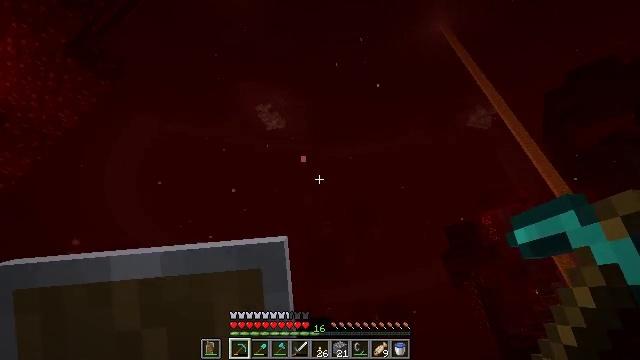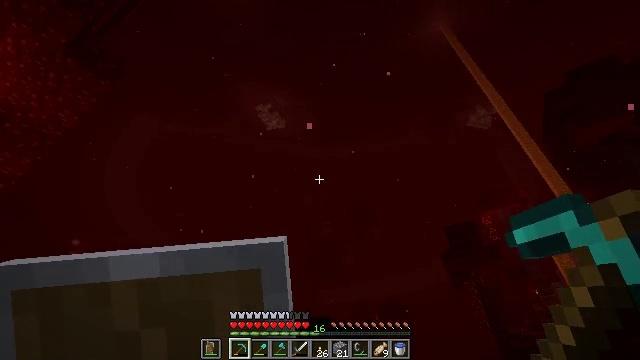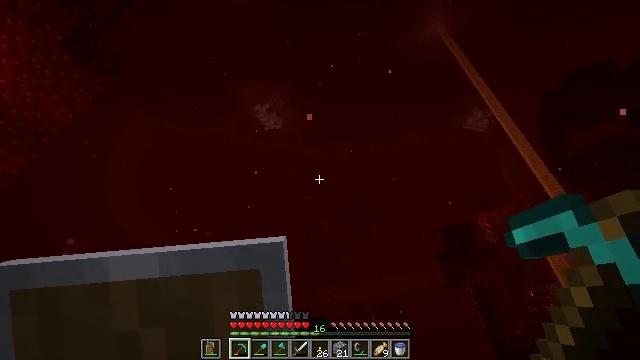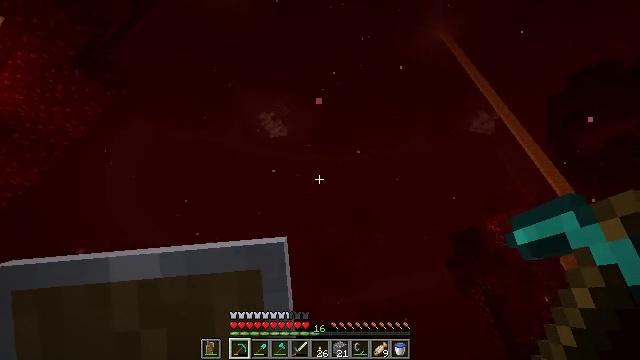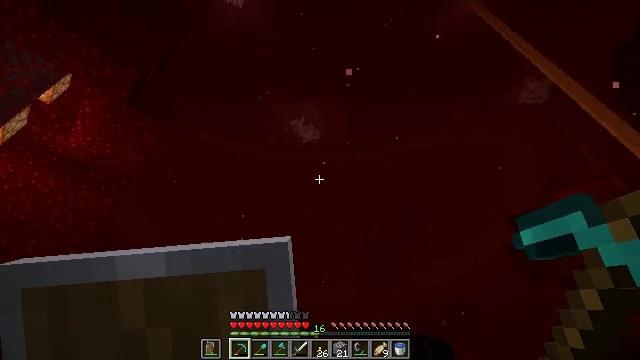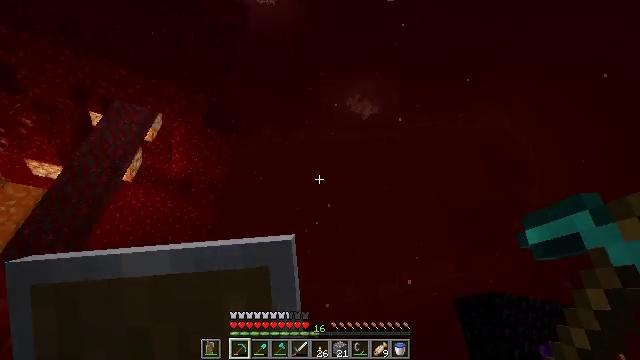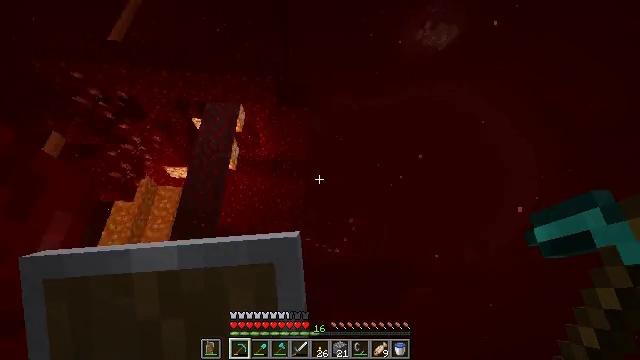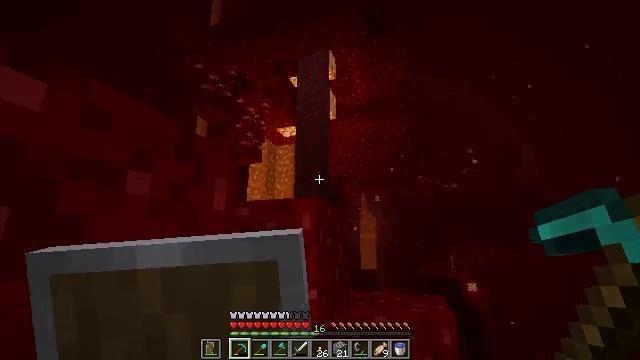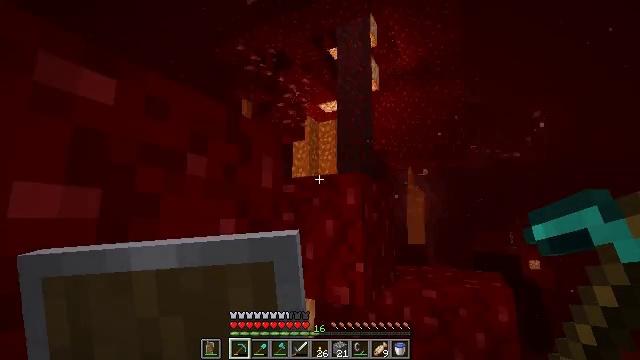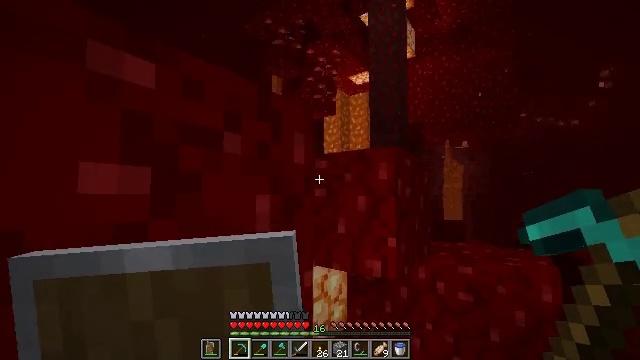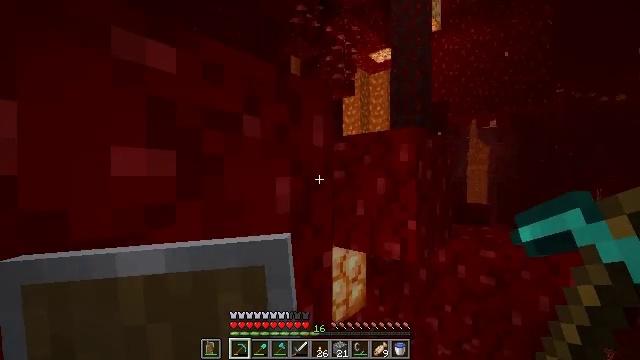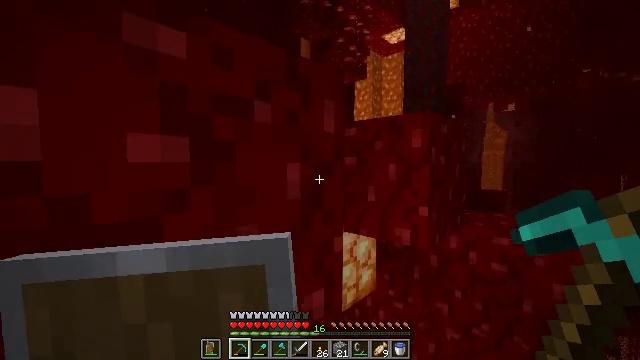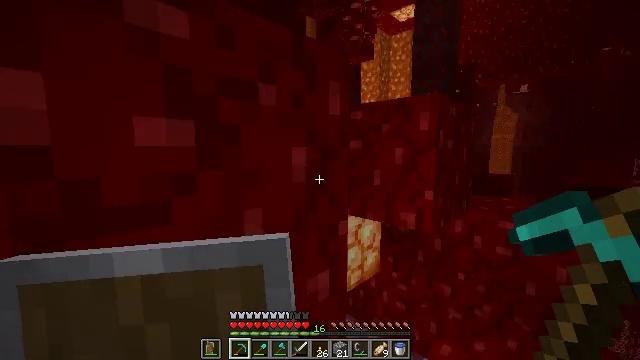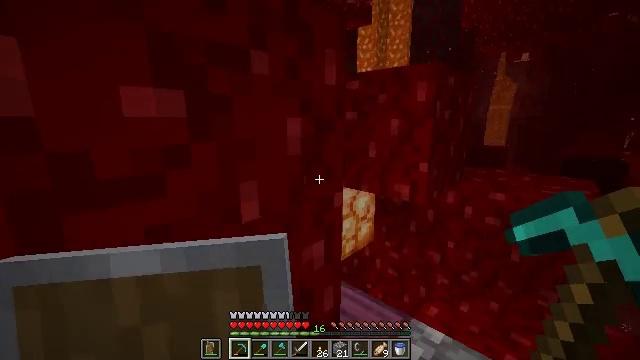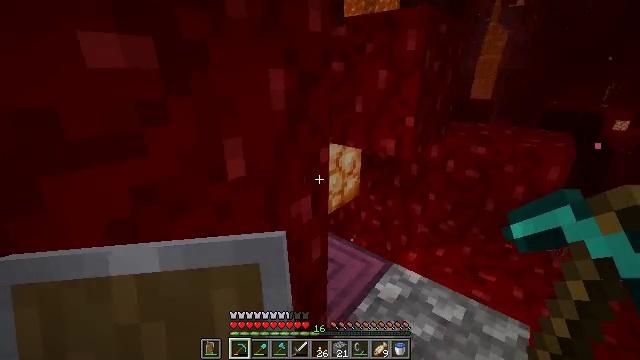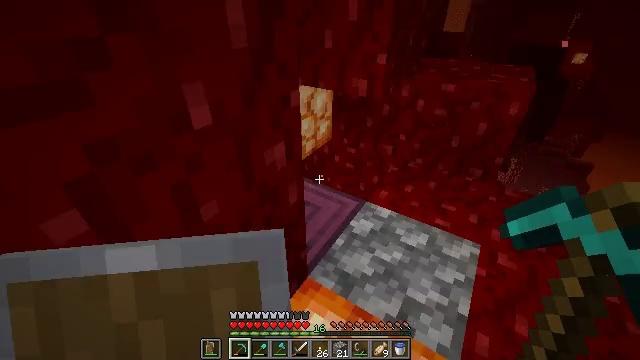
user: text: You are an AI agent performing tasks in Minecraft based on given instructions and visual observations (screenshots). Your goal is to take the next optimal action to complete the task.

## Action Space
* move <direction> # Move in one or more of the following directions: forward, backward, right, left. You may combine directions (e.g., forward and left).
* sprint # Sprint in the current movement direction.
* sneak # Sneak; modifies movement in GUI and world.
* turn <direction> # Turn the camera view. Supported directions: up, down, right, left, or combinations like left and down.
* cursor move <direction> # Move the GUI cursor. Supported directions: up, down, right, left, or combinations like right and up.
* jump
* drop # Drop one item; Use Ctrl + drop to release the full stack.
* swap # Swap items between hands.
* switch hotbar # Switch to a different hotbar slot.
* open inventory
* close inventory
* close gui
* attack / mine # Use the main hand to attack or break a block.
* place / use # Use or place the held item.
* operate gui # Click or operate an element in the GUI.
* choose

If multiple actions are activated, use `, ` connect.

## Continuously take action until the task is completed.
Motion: motion action
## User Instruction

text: Break the nether wart block with a tool.
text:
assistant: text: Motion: no_op
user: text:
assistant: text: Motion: no_op
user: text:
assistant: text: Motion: turn left and up
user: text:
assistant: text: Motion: turn left
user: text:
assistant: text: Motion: turn left and down
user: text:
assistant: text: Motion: turn left and down
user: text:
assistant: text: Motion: turn left and down
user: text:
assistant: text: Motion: turn left and down
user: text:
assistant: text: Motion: turn left and down
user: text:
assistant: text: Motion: turn left and down
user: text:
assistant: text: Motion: turn left and down
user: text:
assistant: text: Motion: turn left and down
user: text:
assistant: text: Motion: turn right and down
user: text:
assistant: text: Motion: turn right and down
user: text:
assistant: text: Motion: turn right and down
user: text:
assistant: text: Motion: turn right and down
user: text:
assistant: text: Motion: turn down
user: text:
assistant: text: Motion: no_op
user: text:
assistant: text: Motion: turn right and up
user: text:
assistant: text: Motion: turn right and up
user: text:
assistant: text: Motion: no_op
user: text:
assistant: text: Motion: no_op
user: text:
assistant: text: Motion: no_op
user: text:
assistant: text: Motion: turn right and down
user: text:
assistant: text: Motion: turn down
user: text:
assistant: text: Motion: move forward and move right, turn left and down
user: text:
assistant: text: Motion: move forward and move right, turn left and down
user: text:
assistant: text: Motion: move forward and move right, turn left and down
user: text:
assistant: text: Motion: move forward, turn left and down
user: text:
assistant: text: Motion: move forward, turn left and down